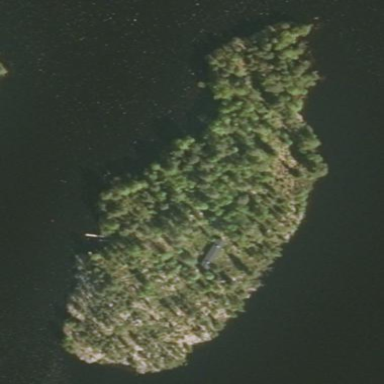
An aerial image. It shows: Island.